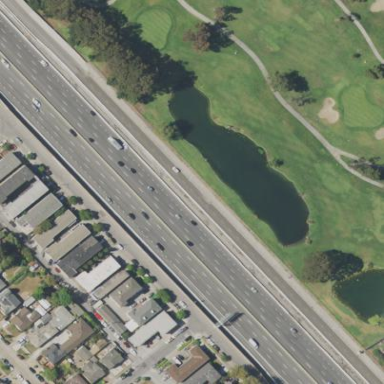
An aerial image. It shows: Picturesque scene of golf course with lateral water hazard.